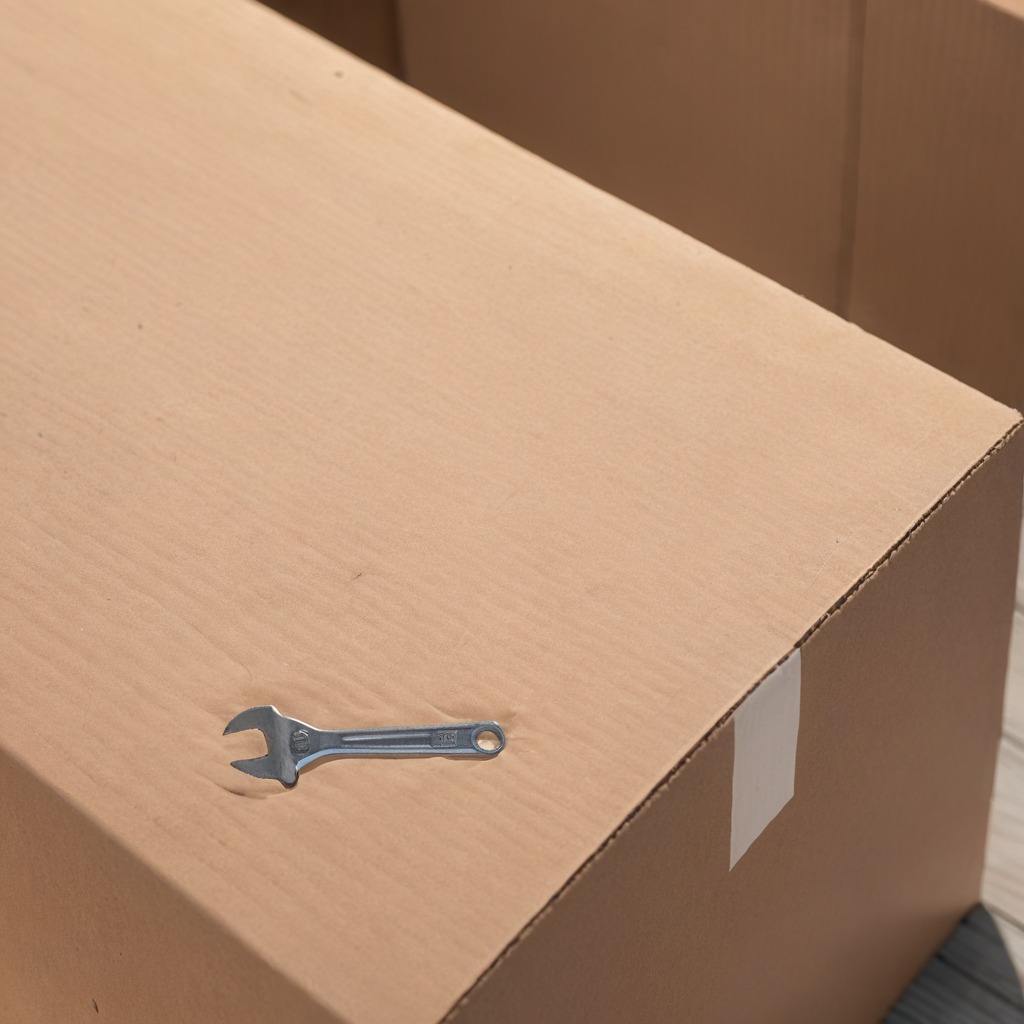
An wrench lying on a clean dry cardboard box surface in an outdoor workshop during daytime bright natural light soft shadows slightly creased but